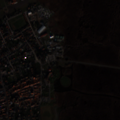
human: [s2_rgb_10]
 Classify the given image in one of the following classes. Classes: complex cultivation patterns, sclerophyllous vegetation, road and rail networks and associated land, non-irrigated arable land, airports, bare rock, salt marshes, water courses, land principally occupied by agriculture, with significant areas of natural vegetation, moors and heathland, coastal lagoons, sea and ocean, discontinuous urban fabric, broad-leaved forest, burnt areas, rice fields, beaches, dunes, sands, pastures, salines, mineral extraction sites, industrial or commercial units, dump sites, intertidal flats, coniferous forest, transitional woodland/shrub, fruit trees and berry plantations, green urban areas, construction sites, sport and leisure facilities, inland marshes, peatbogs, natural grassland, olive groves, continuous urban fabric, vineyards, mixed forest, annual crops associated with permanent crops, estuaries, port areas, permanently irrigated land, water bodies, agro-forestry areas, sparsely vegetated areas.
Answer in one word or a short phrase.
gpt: discontinuous urban fabric, complex cultivation patterns, inland marshes